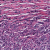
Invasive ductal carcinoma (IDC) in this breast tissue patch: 1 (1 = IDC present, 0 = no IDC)